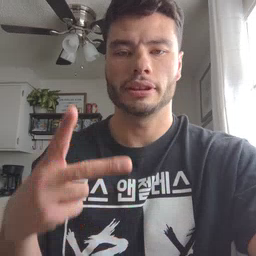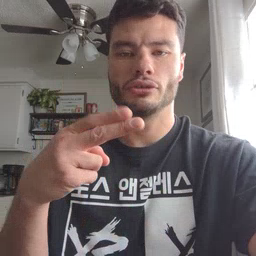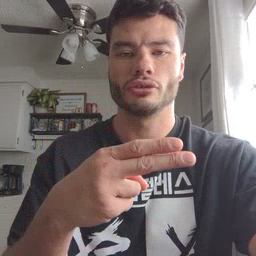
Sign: scissors